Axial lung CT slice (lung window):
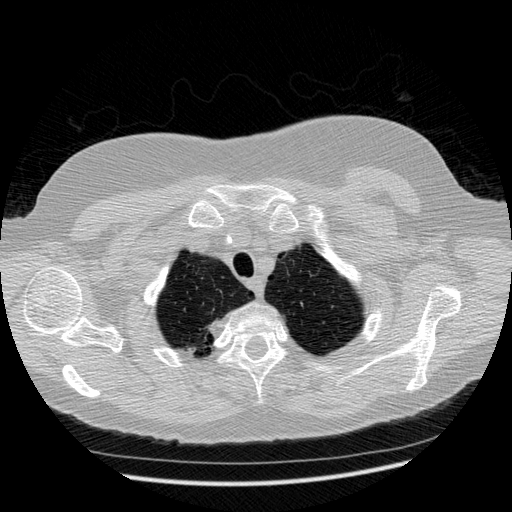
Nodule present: no